Question: I've been working a project using isotope and I must have changed something because it was displaying everything correctly, then I deployed it and it is adding all these extra spaces between the .article class. I don't know what is causing this, but I'm starting to pull my hair out because I can't see how to fix this. There are no elements between the articles in the container, but I am using twitter bootstrap and I'm wondering if the grid could be causing that or something? Below is the rendered page code (there's a lot) but the articles div is what I call isotope on.
here is an example of the spacing issue:

I removed a lot of the HTML to focus on the isotope container div. THANKS!
page:
added isotope code:
I call it with these three at the bottom of my page:
'''
//isotope
$("#articles").imagesLoaded(IsotopeLoad);
$(".sorter").click(IsotopeSort);
//isotope filtering
$("#filterBtns").children().click(OnFilterChange);
'''
then here are those functions
'''
function IsotopeLoad() {
$("#articles").isotope({
itemSelector: ".article",
getSortData: {
worn: function ($e) {
return $e.find(".lastWornOn").text();
},
purchased: function ($e) {
return $e.find(".purchasedOn").text();
}
}
});
}
function IsotopeSort() {
var sortByCode = $(this).parent().find(".sortBy").text();
var IsAsc = $(this).parent().find(".asc").text();
$("#articles").isotope({
sortBy: sortByCode,
sortAscending: IsAsc
});
}
function OnFilterChange() {
//check if first button is active
if ($(this).hasClass("active")) {
$(this).removeClass("active");
}
else {
$(this).addClass("active");
}
//get filter buttons
var filters = $("#filterBtns").children(".active");
var filterString = "";
//loop through buttons to get filter values in one string
$(filters).each(function (index, e) {
filterString = filterString + $(e).val() + ", ";
});
if (filterString.substring(filterString.length - 2) == ", ") {
filterString = filterString.substring(0, filterString.length - 2);
}
filterString = $.trim(filterString)
//apply isotope
$("#articles").isotope({
filter: filterString
});
}
'''
page code:
'''
<div class="container-fluid">
<div class="row-fluid">
<div class="span2">
<div class="well">
<div class="btn-group pull-right">
<a class="btn btn-small dropdown-toggle" data-toggle="dropdown" href="#">Sort <span class="caret"></span></a>
<ul class="dropdown-menu">
<li><a href="#" class="sorter" id="byLastWornDesc">By Last Worn</a><span class="sortBy">worn</span><span class="asc">false</span></li>
<li><a href="#" class="sorter" id="byLastWornAsc">By First Worn</a><span class="sortBy">worn</span><span class="asc">true</span></li>
<li><a href="#" class="sorter" id="byPurchasedDesc">By Last Purchased</a><span class="sortBy">purchased</span><span class="asc">false</span></li>
<li><a href="#" class="sorter" id="byPurchasedAsc">By First Purchased</a><span class="sortBy">purchased</span><span class="asc">true</span></li>
</ul>
</div>
<div class="btn-group btn-group-vertical" id="filterBtns">
<button type="button" class="btn btn-mini" value=".BCBG">BCBG</button>
<button type="button" class="btn btn-mini" value=".Bebe">Bebe</button>
</div>
</div>
</div>
<div class="span10">
<div id="articles" style="position: relative; overflow: hidden; height: 750px;" class="isotope">
<div class="article Dress Sequin Black isotope-item" id="1" rel="tooltip" data-title="Dress Sequin Black" data-original-title="" style="position: absolute; left: 0px; top: 0px; -webkit-transform: translate3d(0px, 0px, 0px);">
<img alt="1" src="http://e3da8dc1c3cfdf394995-184e01705dd318c162d0284c163588ca.r86.cf1.rackcdn.com/Black%20and%20sequin%20mini%20dress.jjpgthumb.jpg">
<span class="hide purchasedOn"></span> <span class="hide lastWornOn"></span>
</div>
<div class="article Sweater Tan isotope-item" id="2" rel="tooltip" data-title="Sweater Tan" data-original-title="" style="position: absolute; left: 0px; top: 0px; -webkit-transform: translate3d(161px, 0px, 0px);">
<img alt="2" src="http://e3da8dc1c3cfdf394995-184e01705dd318c162d0284c163588ca.r86.cf1.rackcdn.com/bcbg.imageg.net120212114525152thumb.jpg">
<span class="hide purchasedOn">11/20/2012 12:00:00 AM</span> <span class="hide lastWornOn">11/29/2012 12:00:00 AM</span>
</div>
<div class="article Leggings Black isotope-item" id="4" rel="tooltip" data-title="Leggings Black" data-original-title="" style="position: absolute; left: 0px; top: 0px; -webkit-transform: translate3d(483px, 0px, 0px);">
<img alt="4" src="http://e3da8dc1c3cfdf394995-184e01705dd318c162d0284c163588ca.r86.cf1.rackcdn.com/bcbg.imageg.net120212115347827thumb.jpg">
<span class="hide purchasedOn">11/21/2012 12:00:00 AM</span> <span class="hide lastWornOn">12/2/2012 12:00:00 AM</span>
</div>
<div class="article Blue Sweater isotope-item" id="5" rel="tooltip" data-title="Blue Sweater" data-original-title="" style="position: absolute; left: 0px; top: 0px; -webkit-transform: translate3d(805px, 0px, 0px);">
<img alt="5" src="http://e3da8dc1c3cfdf394995-184e01705dd318c162d0284c163588ca.r86.cf1.rackcdn.com/bcbg.imageg.net120212115533282thumb.jpg">
<span class="hide purchasedOn">12/1/2012 12:00:00 AM</span> <span class="hide lastWornOn">12/1/2012 12:00:00 AM</span>
</div>
<div class="article Untagged isotope-item" id="6" rel="tooltip" data-title="Untagged" data-original-title="" style="position: absolute; left: 0px; top: 0px; -webkit-transform: translate3d(1127px, 0px, 0px);">
<img alt="6" src="http://e3da8dc1c3cfdf394995-184e01705dd318c162d0284c163588ca.r86.cf1.rackcdn.com/Black%20and%20Tan%20dressthumb.jpg">
<span class="hide purchasedOn">12/2/2012 12:00:00 AM</span> <span class="hide lastWornOn">12/2/2012 12:00:00 AM</span>
</div>
<div class="article Untagged isotope-item" id="7" rel="tooltip" data-title="Untagged" data-original-title="" style="position: absolute; left: 0px; top: 0px; -webkit-transform: translate3d(0px, 250px, 0px);">
<img alt="7" src="http://e3da8dc1c3cfdf394995-184e01705dd318c162d0284c163588ca.r86.cf1.rackcdn.com/Black%20and%20Tan%20lace%20dressthumb.jpg">
<span class="hide purchasedOn"></span> <span class="hide lastWornOn"></span>
</div>
<div class="article Black Lace Romper isotope-item" id="8" rel="tooltip" data-title="Black Lace Romper" data-original-title="" style="position: absolute; left: 0px; top: 0px; -webkit-transform: translate3d(322px, 250px, 0px);">
<img alt="8" src="http://e3da8dc1c3cfdf394995-184e01705dd318c162d0284c163588ca.r86.cf1.rackcdn.com/Black%20and%20Tan%20romperthumb.jpg">
<span class="hide purchasedOn">11/29/2012 12:00:00 AM</span> <span class="hide lastWornOn"></span>
</div>
<div class="article White isotope-item" id="10" rel="tooltip" data-title="White" data-original-title="" style="position: absolute; left: 0px; top: 0px; -webkit-transform: translate3d(644px, 250px, 0px);">
<img alt="10" src="http://e3da8dc1c3cfdf394995-184e01705dd318c162d0284c163588ca.r86.cf1.rackcdn.com/bcbg.imageg.net120212120238879thumb.jpg">
<span class="hide purchasedOn">11/22/2012 12:00:00 AM</span> <span class="hide lastWornOn"></span>
</div>
<div class="article Dress Green Sequin isotope-item" id="12" rel="tooltip" data-title="Dress Green Sequin" data-original-title="" style="position: absolute; left: 0px; top: 0px; -webkit-transform: translate3d(966px, 250px, 0px);">
<img alt="12" src="http://e3da8dc1c3cfdf394995-184e01705dd318c162d0284c163588ca.r86.cf1.rackcdn.com/DSC_0002athumb.jpg">
<span class="hide purchasedOn">12/1/2012 12:00:00 AM</span> <span class="hide lastWornOn">9/24/2012 12:00:00 AM</span>
</div>
<div class="article Black Gunmetal Metallic isotope-item" id="14" rel="tooltip" data-title="Black Gunmetal Metallic" data-original-title="" style="position: absolute; left: 0px; top: 0px; -webkit-transform: translate3d(1127px, 250px, 0px);">
<img alt="14" src="http://e3da8dc1c3cfdf394995-184e01705dd318c162d0284c163588ca.r86.cf1.rackcdn.com/EMP1thumb.jpg">
<span class="hide purchasedOn"></span> <span class="hide lastWornOn"></span>
</div>
<div class="article Floral Blue Shirt isotope-item" id="15" rel="tooltip" data-title="Floral Blue Shirt" data-original-title="" style="position: absolute; left: 0px; top: 0px; -webkit-transform: translate3d(0px, 500px, 0px);">
<img alt="15" src="http://e3da8dc1c3cfdf394995-184e01705dd318c162d0284c163588ca.r86.cf1.rackcdn.com/DSC_0309athumb.jpg">
<span class="hide purchasedOn"></span> <span class="hide lastWornOn">9/5/2012 12:00:00 AM</span>
</div>
<div class="article White Pants Stripe isotope-item" id="16" rel="tooltip" data-title="White Pants Stripe" data-original-title="" style="position: absolute; left: 0px; top: 0px; -webkit-transform: translate3d(322px, 500px, 0px);">
<img alt="16" src="http://e3da8dc1c3cfdf394995-184e01705dd318c162d0284c163588ca.r86.cf1.rackcdn.com/DSC_0430athumb.jpg">
<span class="hide purchasedOn"></span> <span class="hide lastWornOn">9/1/2012 12:00:00 AM</span>
</div>
<div class="article Red Romper isotope-item" id="17" rel="tooltip" data-title="Red Romper" data-original-title="" style="position: absolute; left: 0px; top: 0px; -webkit-transform: translate3d(644px, 500px, 0px);">
<img alt="17" src="http://e3da8dc1c3cfdf394995-184e01705dd318c162d0284c163588ca.r86.cf1.rackcdn.com/DSC_0055athumb.jpg">
<span class="hide purchasedOn"></span> <span class="hide lastWornOn">7/3/2012 12:00:00 AM</span>
</div>
</div>
[1]: http://i.stack.imgur.com/QrtOS.jpg
'''
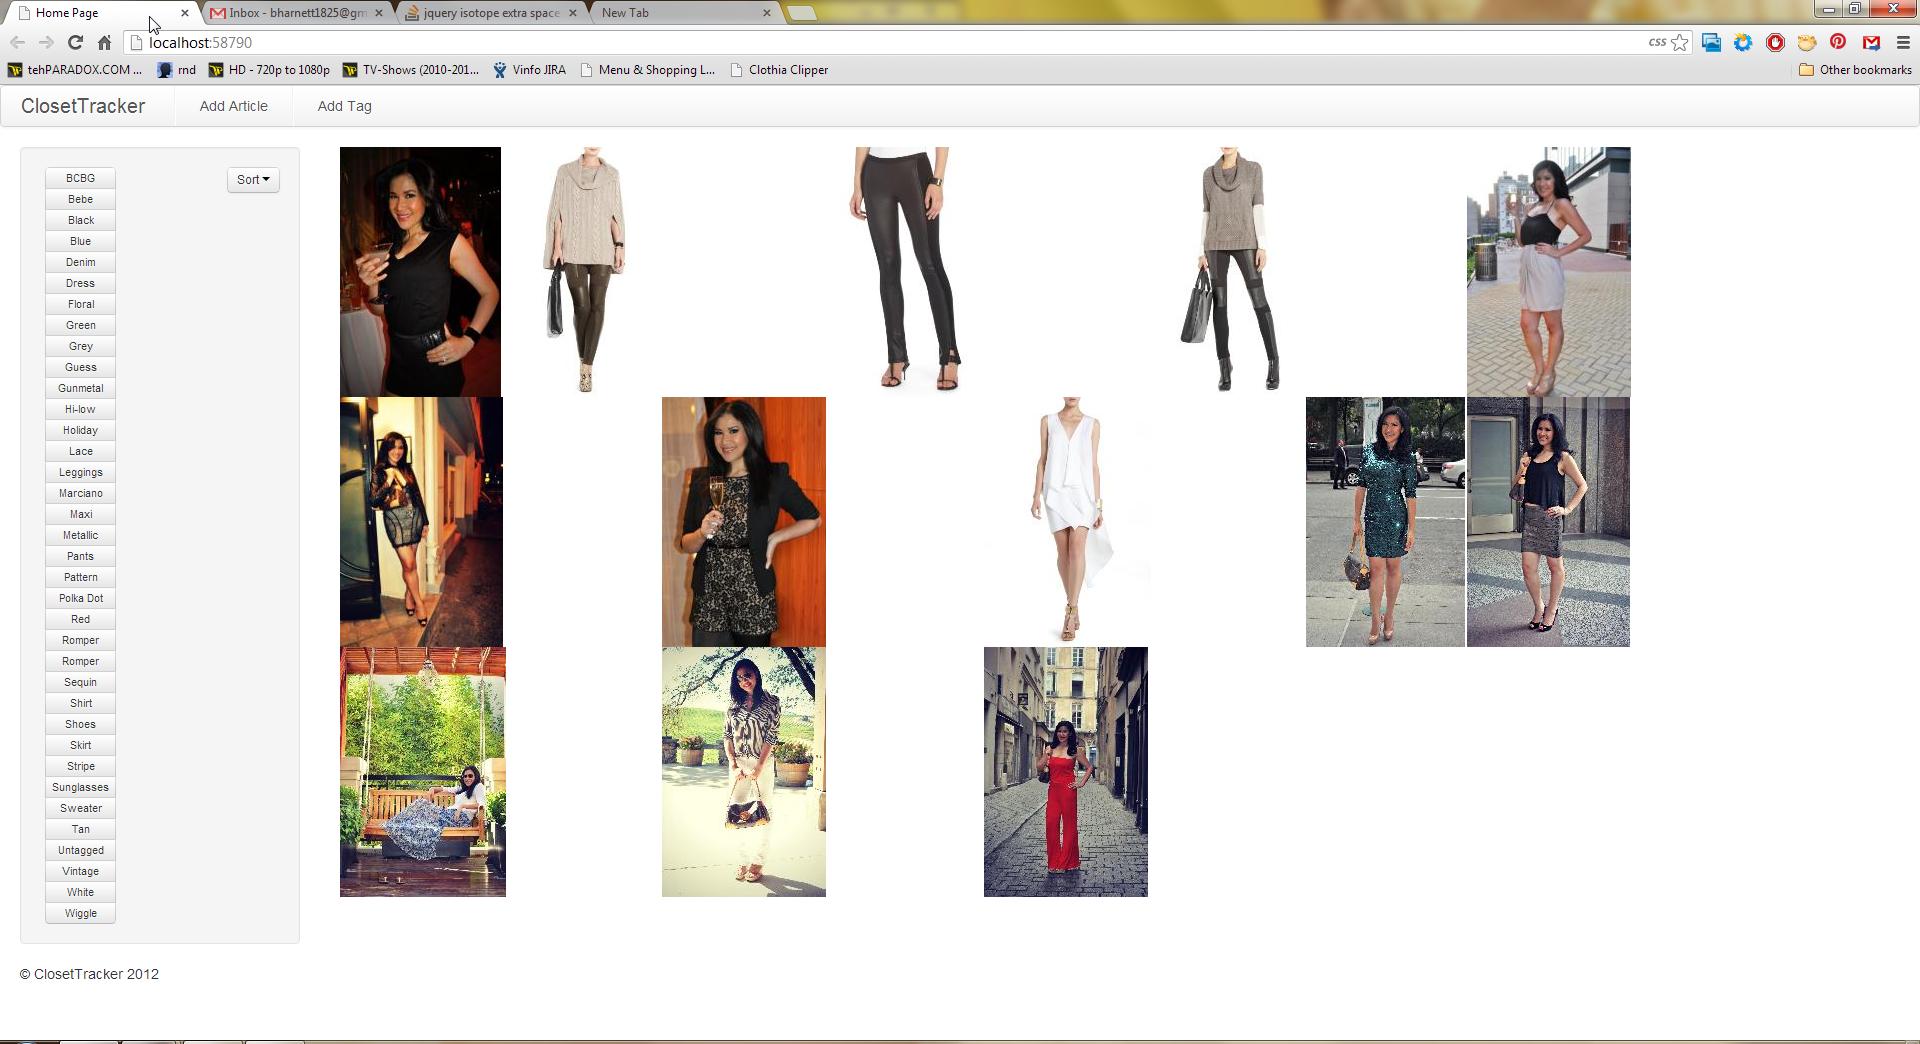
Answer: You need to define a width for the columns.
Either use the option 'masonry' and set its 'columnWidth' to something that fits an image
'''
masonry:{
columnWidth:200
}
'''
or give dimensions to the '.article' elements.
'''
.article{
width:200px;
}
'''
This will help isotop to calculate the correct width for the columns ..